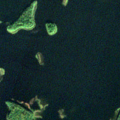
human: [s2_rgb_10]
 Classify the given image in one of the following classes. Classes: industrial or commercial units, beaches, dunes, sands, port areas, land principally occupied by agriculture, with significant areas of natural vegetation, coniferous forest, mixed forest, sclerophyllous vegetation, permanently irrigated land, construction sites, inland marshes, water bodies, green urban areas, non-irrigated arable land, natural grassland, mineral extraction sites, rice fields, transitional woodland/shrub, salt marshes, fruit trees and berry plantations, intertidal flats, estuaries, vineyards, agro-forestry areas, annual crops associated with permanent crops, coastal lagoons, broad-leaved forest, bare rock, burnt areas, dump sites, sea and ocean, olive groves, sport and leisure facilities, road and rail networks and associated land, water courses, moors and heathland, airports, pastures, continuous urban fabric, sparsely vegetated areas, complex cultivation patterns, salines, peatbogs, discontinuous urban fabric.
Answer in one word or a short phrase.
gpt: broad-leaved forest, water bodies